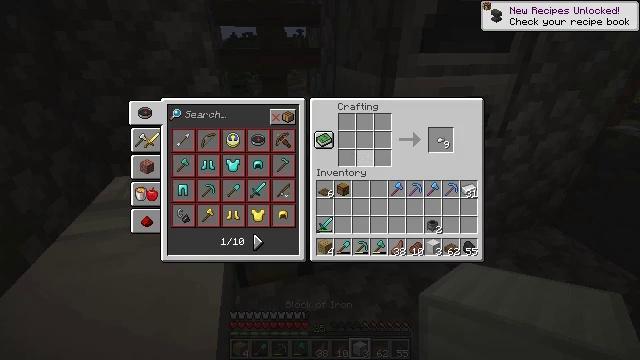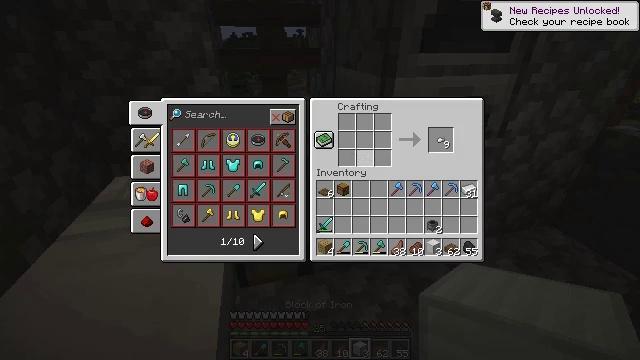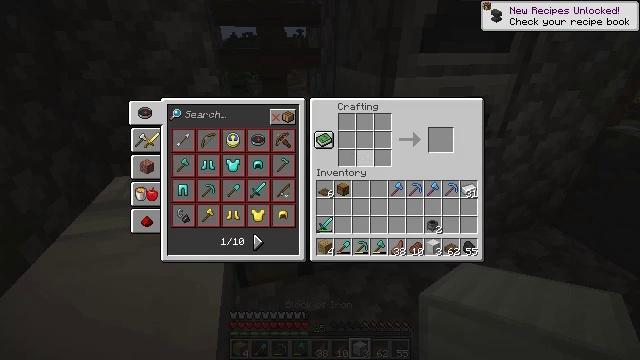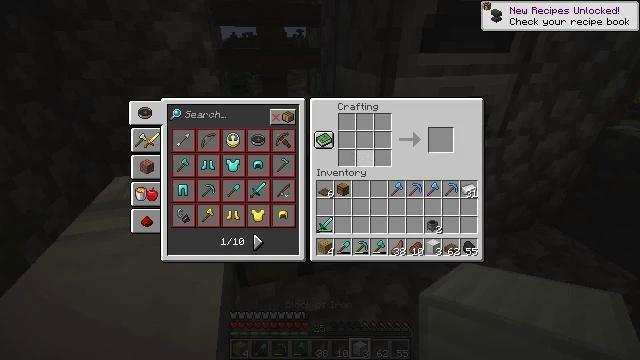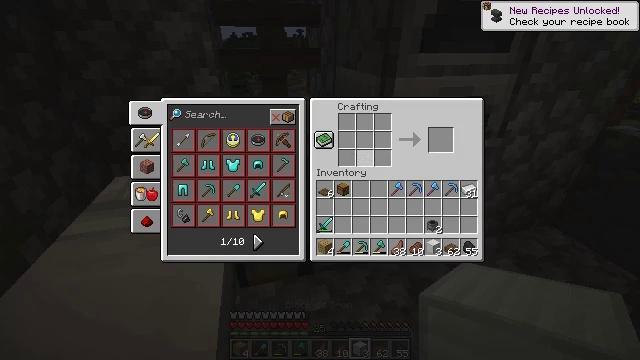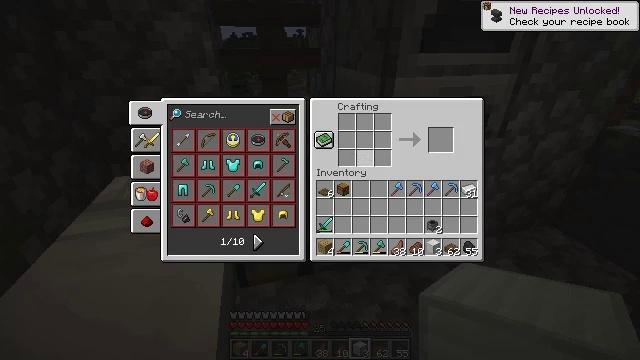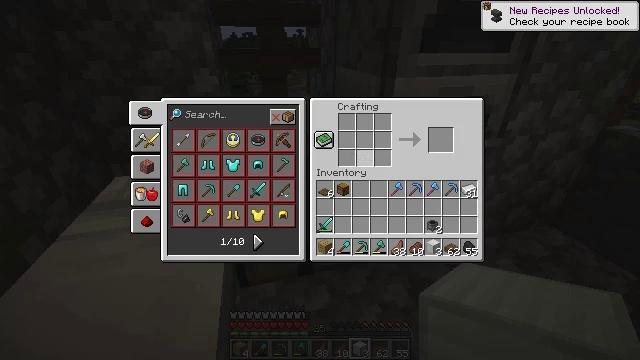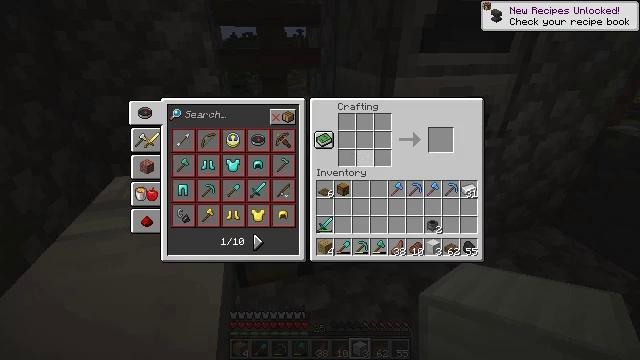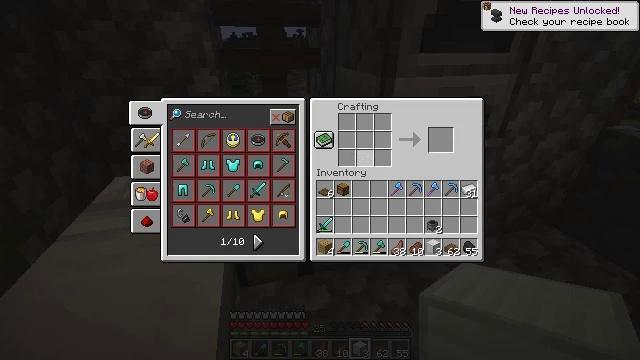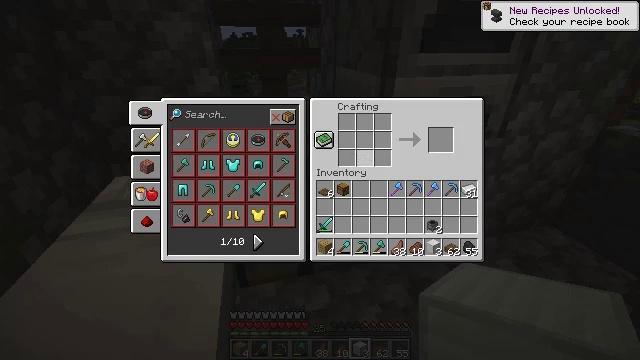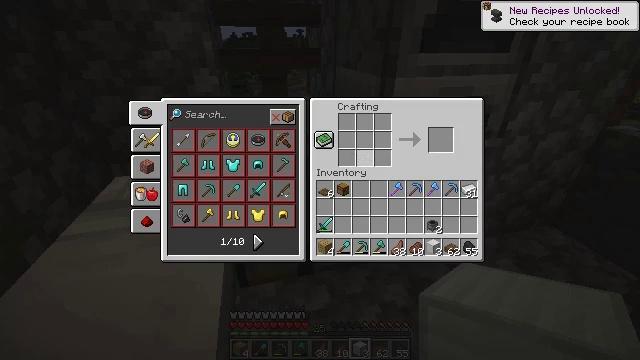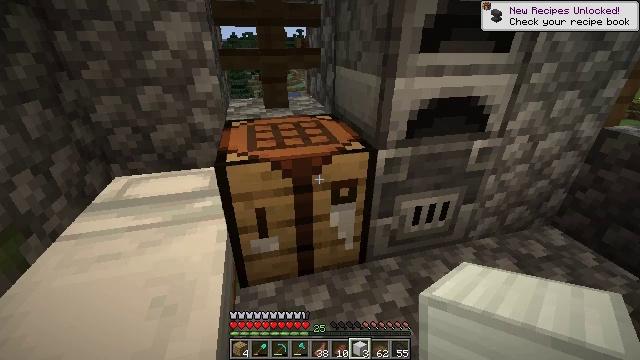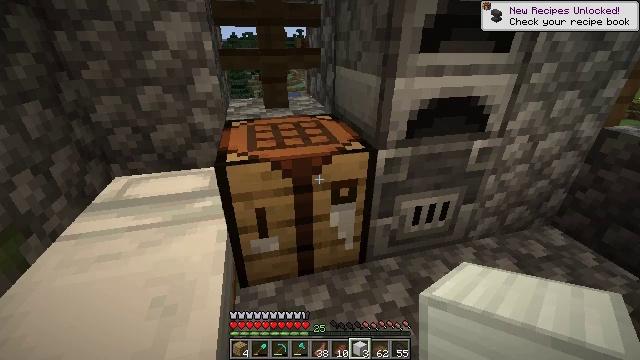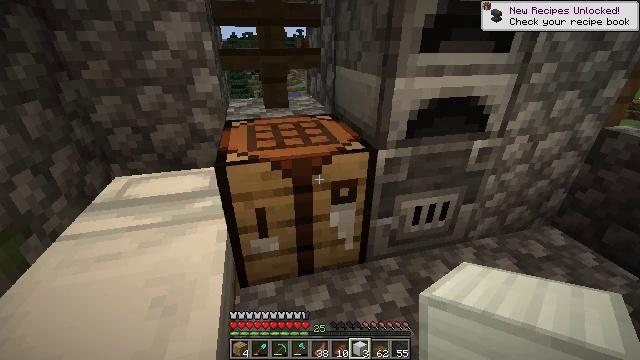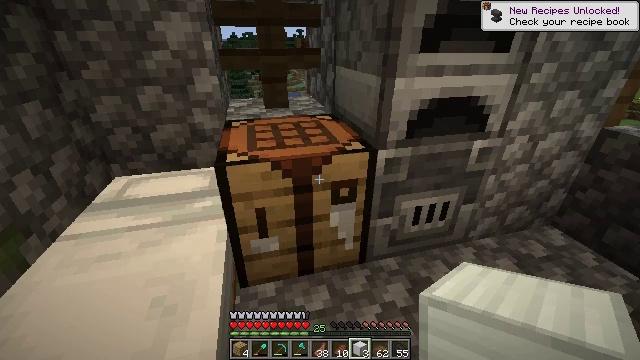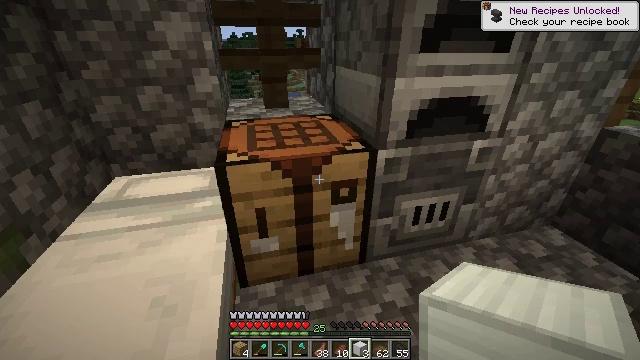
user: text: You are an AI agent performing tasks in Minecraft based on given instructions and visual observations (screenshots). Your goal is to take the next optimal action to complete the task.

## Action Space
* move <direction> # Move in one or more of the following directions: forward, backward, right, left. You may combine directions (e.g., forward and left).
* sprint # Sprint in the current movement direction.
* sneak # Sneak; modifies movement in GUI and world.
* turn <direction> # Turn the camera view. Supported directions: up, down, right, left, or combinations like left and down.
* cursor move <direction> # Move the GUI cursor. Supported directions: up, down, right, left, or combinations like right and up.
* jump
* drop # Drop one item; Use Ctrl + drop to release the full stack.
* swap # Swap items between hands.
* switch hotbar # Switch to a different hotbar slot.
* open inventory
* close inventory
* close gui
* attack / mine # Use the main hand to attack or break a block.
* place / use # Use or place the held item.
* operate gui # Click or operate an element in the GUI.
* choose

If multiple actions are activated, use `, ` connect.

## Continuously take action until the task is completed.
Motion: motion action
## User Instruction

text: Open the crafting table to craft an anvil.
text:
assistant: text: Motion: sneak
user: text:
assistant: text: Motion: sneak
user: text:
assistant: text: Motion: sneak
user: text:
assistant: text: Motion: sneak
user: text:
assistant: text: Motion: no_op
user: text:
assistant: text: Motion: no_op
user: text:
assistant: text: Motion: no_op
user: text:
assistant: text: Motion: no_op
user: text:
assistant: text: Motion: no_op
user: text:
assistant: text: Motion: no_op
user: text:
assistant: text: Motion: no_op
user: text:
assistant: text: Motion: close gui
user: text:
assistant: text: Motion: no_op
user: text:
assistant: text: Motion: no_op
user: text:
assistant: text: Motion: no_op
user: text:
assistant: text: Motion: no_op
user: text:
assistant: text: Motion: no_op
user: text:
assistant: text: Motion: no_op
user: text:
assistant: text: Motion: no_op
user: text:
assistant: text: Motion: no_op
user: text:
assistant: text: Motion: no_op
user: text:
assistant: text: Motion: no_op
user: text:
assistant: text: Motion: use / place
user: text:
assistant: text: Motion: use / place
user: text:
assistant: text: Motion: use / place
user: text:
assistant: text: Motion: no_op
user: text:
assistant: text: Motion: no_op
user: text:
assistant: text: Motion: open gui
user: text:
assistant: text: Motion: no_op
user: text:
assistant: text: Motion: no_op